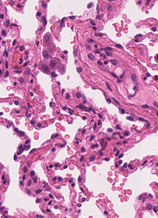
Tumor epithelial tissue: no
Tumor-associated stroma tissue: no
Normal tissue: yes